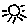
Label: sun